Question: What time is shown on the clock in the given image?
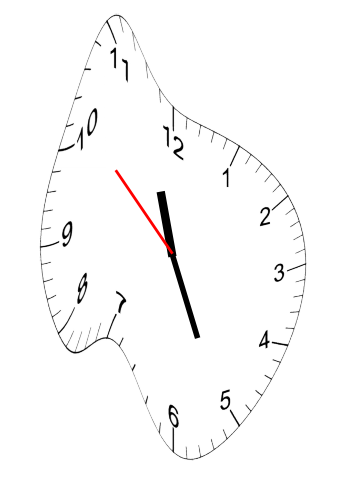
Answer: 11:25:52